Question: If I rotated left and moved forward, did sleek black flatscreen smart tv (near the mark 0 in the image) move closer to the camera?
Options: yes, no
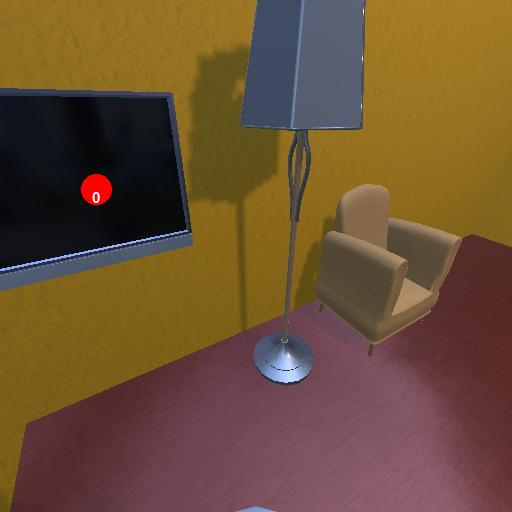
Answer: yes